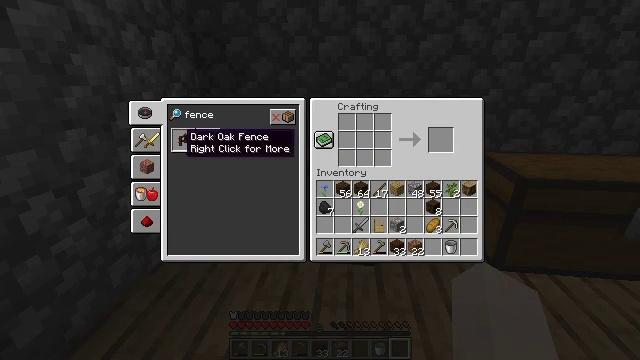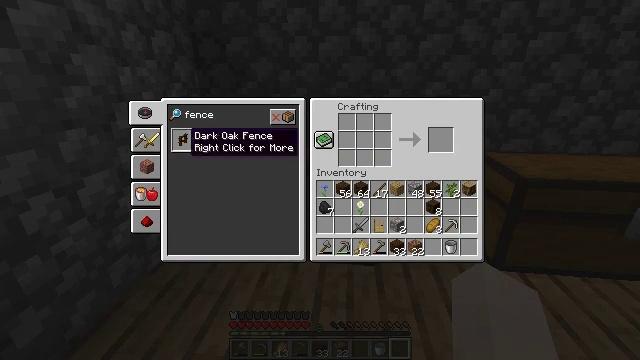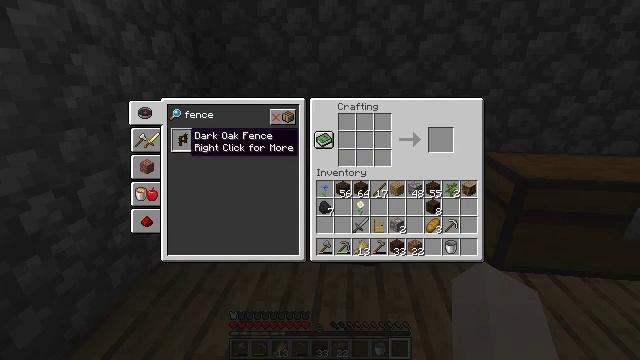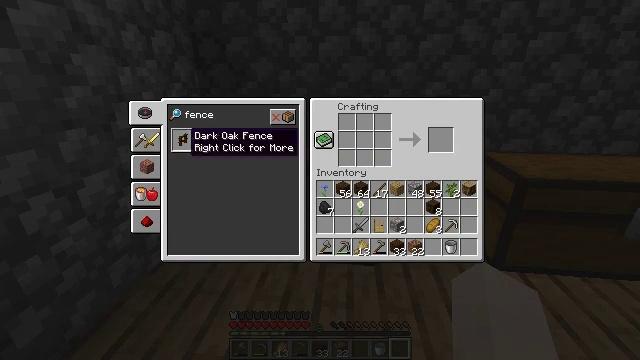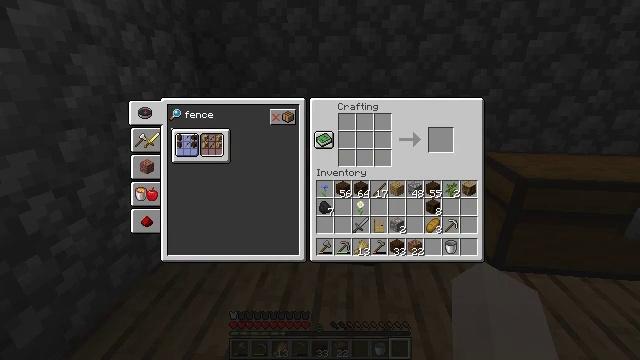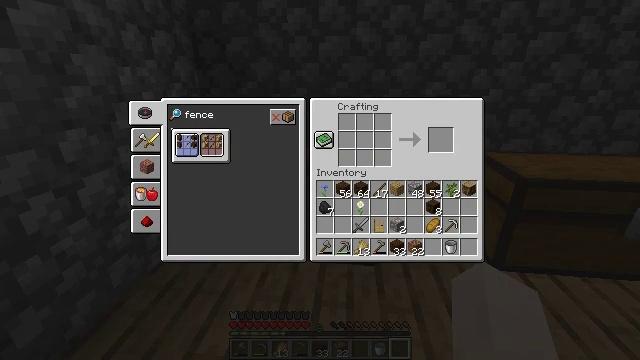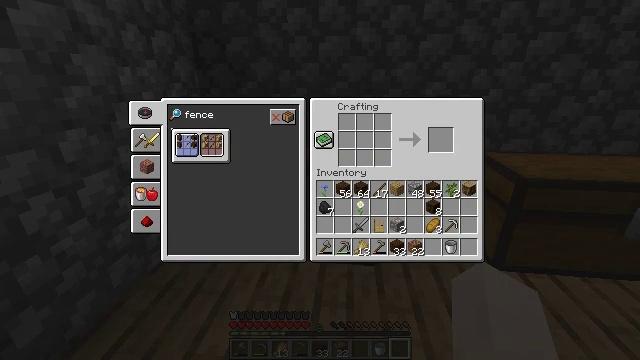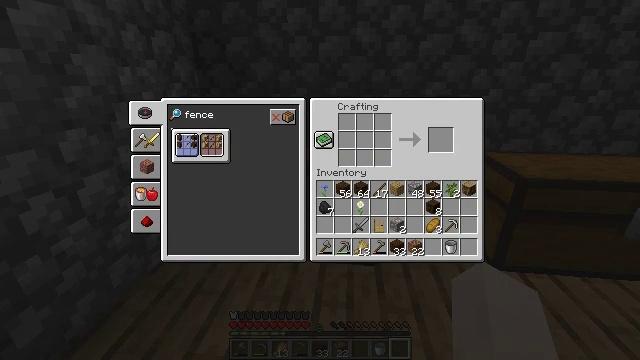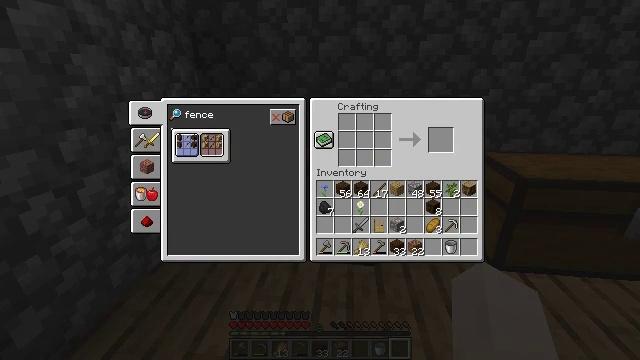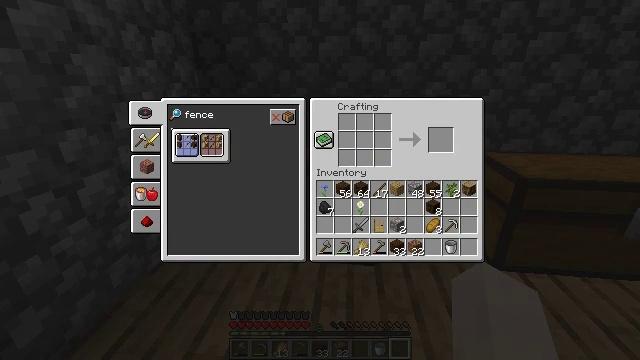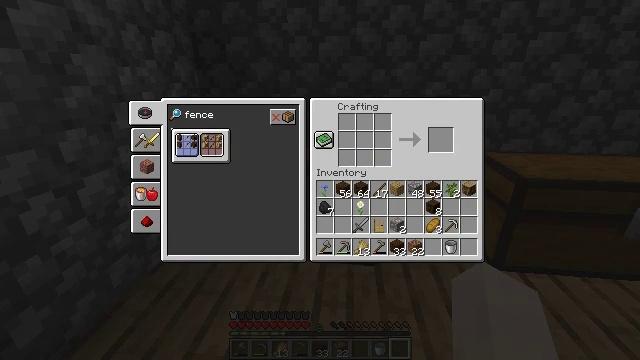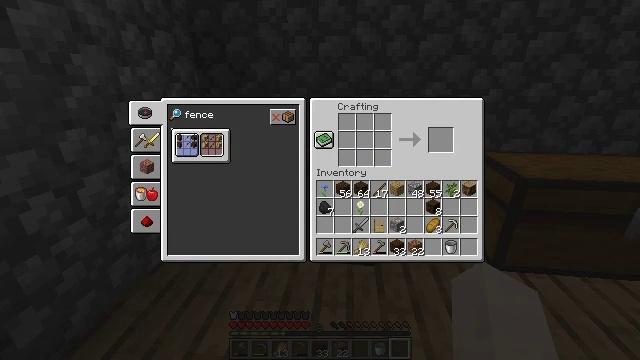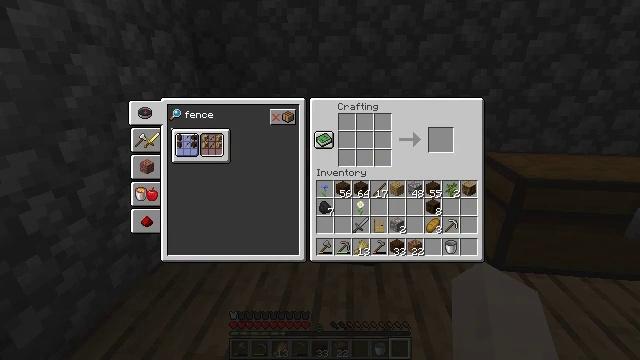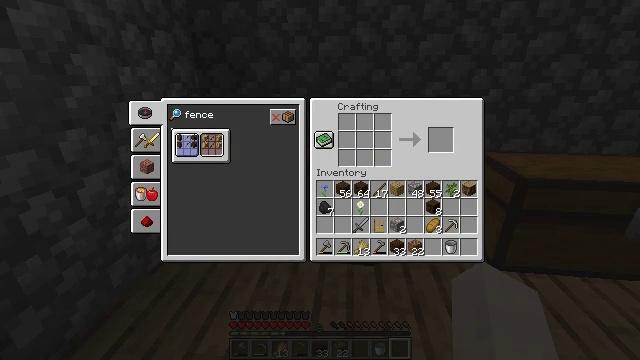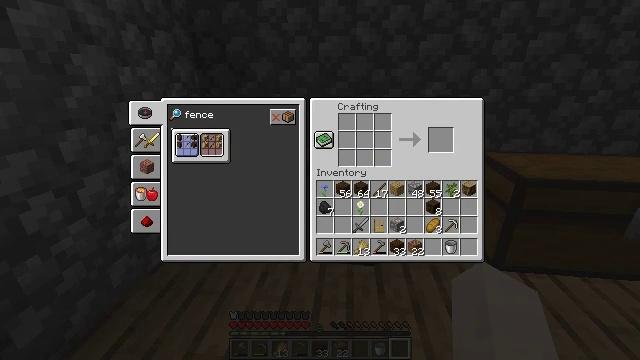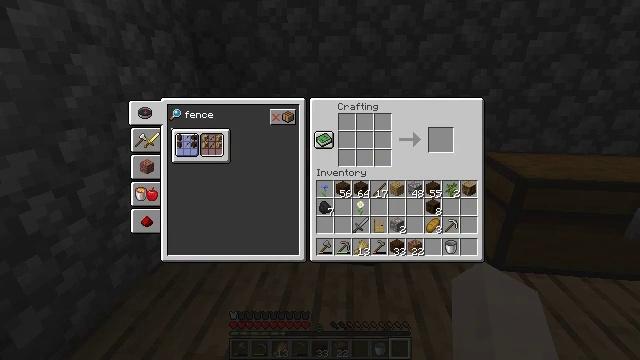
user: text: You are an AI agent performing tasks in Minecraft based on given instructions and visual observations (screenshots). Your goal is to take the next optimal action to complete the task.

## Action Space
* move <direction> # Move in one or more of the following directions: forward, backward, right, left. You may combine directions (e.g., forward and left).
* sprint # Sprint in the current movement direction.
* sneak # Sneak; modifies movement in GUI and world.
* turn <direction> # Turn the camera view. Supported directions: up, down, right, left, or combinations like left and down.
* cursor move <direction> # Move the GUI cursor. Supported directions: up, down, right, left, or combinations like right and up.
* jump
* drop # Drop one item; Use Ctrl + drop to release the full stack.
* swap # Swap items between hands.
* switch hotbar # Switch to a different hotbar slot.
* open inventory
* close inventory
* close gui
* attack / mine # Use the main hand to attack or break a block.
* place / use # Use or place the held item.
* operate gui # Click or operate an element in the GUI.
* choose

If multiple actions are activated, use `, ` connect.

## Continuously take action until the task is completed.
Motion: motion action
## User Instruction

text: Use the crafting table to make a dark oak fence.
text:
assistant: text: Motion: no_op
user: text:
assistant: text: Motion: no_op
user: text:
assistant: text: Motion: no_op
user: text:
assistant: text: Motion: choose
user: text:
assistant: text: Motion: choose
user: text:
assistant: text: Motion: choose
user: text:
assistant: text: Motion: no_op
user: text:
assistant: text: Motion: no_op
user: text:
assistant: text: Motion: no_op
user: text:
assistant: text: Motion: no_op
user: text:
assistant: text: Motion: no_op
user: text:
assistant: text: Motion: no_op
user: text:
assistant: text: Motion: no_op
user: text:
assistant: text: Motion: no_op
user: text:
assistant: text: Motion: no_op
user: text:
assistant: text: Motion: no_op
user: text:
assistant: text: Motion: no_op
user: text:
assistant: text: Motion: no_op
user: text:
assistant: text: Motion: no_op
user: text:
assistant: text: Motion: no_op
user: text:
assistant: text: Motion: no_op
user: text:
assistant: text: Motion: no_op
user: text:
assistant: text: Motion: operate gui
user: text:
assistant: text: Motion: no_op
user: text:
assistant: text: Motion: no_op
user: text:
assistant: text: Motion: operate gui
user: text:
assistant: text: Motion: operate gui
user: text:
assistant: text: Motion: operate gui
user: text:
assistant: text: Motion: no_op
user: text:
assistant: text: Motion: operate gui